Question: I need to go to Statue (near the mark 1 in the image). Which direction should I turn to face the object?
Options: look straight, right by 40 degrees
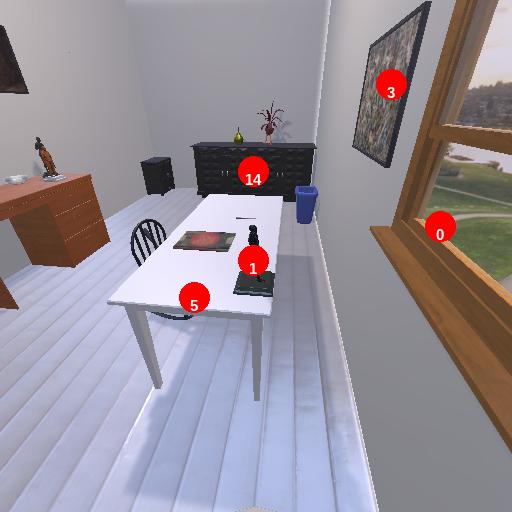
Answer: look straight